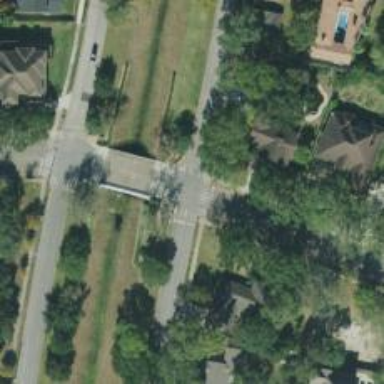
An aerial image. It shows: Stop road.